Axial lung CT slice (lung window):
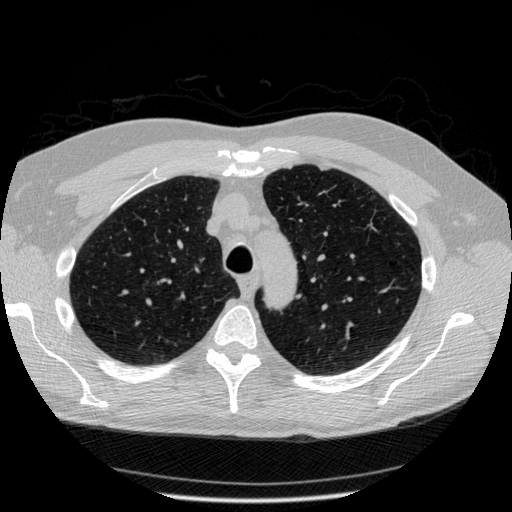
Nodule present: no